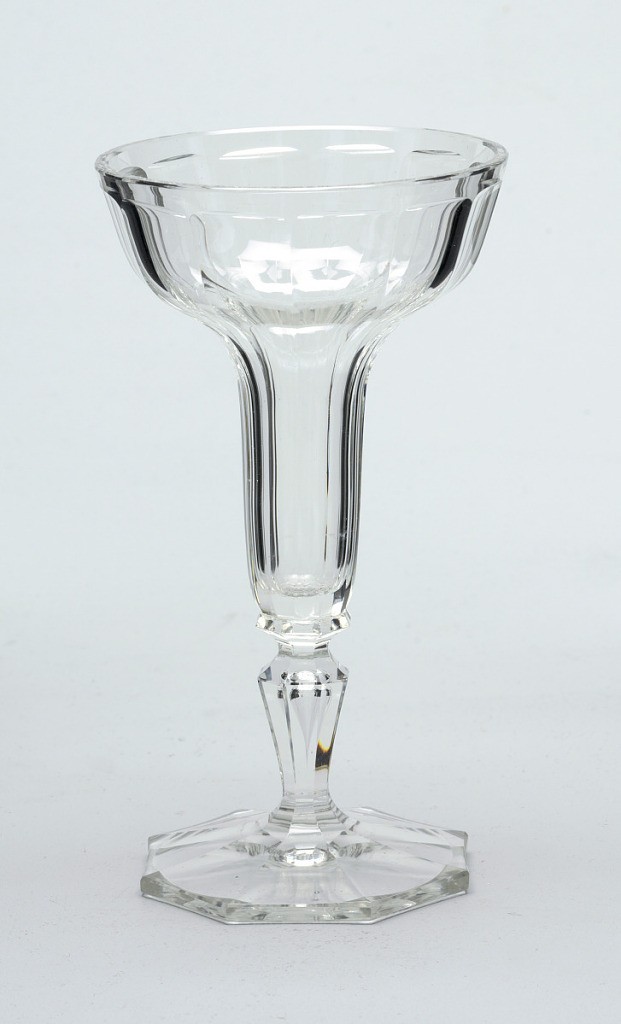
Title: No. 98
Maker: Ludwig Lobmeyr, Austrian, 1829 - 1917
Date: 1865
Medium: Mouth-blown crystal, faceted cut and polished
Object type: Champagne glass
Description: "Tulip shape" glass of mouth-blown crystal champagne glass, elaborately facet-cut and polished, with precisely planned bubble in the stem.